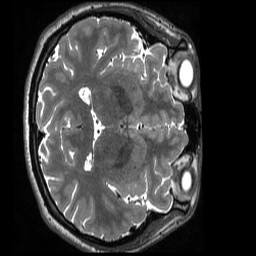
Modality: T2w
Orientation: axial
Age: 23
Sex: female